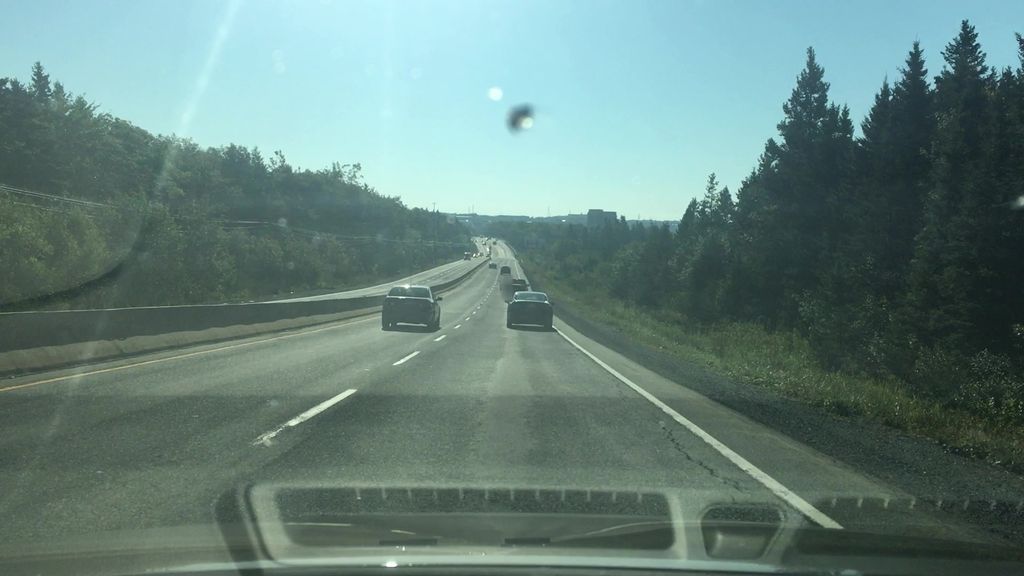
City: halifax